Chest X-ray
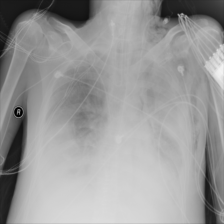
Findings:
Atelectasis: negative
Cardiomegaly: negative
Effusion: positive
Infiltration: negative
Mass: negative
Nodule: negative
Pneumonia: negative
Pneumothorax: negative
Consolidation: negative
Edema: negative
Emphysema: negative
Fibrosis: negative
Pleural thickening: negative
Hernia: negative